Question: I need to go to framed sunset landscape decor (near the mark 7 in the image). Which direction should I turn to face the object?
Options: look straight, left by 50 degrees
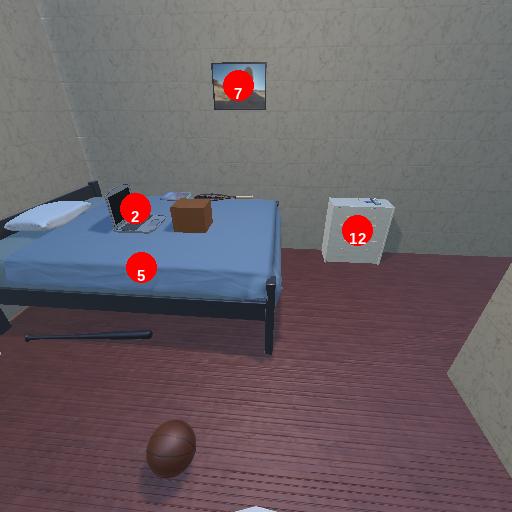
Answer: look straight